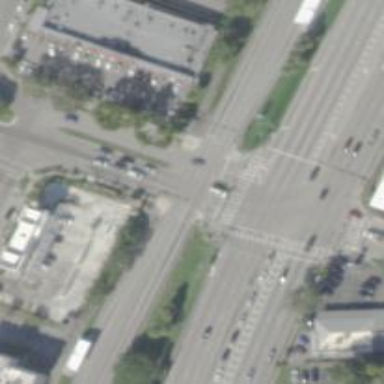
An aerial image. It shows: Footway with marked crossing lines.